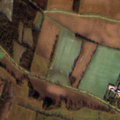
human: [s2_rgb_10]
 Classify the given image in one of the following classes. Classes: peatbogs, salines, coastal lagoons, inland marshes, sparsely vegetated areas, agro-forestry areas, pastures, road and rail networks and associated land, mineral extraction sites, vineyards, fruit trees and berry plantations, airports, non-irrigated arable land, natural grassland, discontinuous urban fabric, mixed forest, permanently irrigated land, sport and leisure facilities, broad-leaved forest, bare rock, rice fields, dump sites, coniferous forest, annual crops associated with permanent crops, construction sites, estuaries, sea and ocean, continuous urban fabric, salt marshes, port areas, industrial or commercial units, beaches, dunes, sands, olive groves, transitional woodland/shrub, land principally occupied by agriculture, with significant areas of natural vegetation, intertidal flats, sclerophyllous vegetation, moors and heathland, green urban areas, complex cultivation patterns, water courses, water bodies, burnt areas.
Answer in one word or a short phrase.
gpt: non-irrigated arable land, complex cultivation patterns, land principally occupied by agriculture, with significant areas of natural vegetation, mixed forest